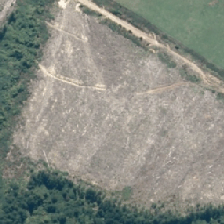
Land cover: harvested_forest